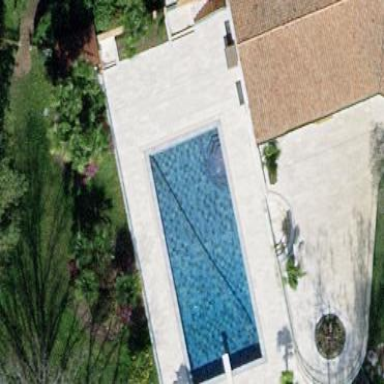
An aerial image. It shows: Swimming pool located in leisure land.